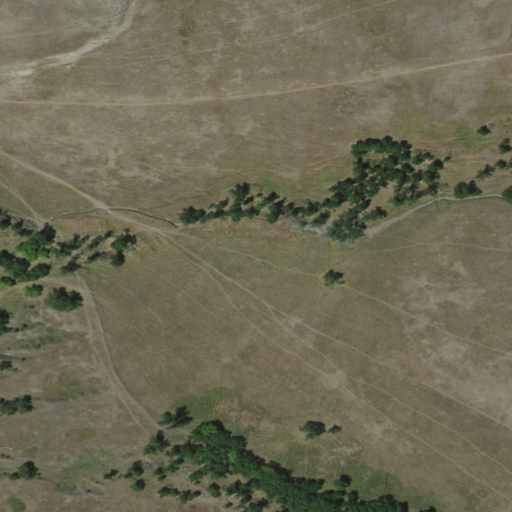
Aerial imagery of valley in South Dakota named Elm Tree Draw containing grassland, herbaceous wetlands, and woody wetlands